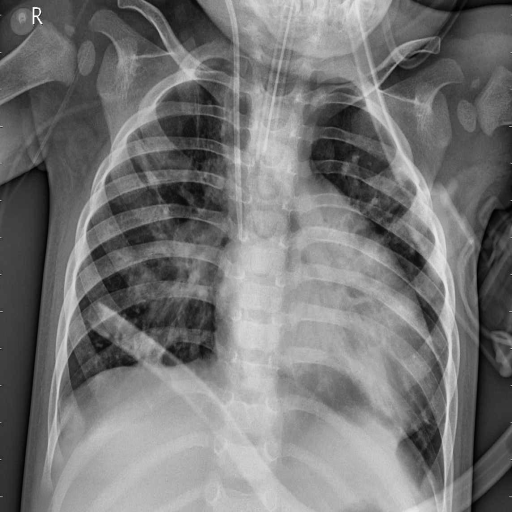
Finding: PNEUMONIA